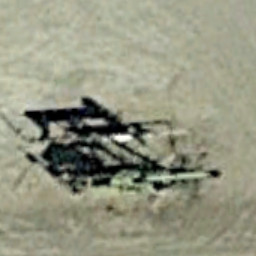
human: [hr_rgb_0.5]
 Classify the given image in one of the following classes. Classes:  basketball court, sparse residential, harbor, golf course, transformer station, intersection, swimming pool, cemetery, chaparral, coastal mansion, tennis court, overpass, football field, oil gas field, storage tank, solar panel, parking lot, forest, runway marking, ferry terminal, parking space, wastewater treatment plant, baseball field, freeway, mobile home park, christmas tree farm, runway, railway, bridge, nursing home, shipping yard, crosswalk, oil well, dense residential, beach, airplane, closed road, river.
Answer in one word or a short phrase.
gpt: oil well